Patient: sex M, age 66
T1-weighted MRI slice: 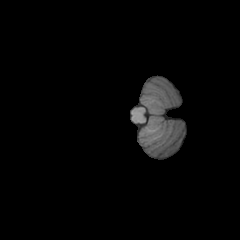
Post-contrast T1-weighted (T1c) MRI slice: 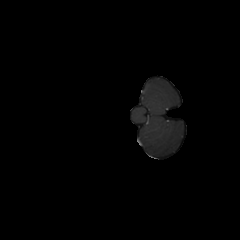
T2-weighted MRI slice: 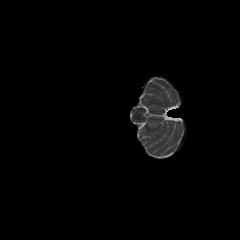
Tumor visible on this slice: no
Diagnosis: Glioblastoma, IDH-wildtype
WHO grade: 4